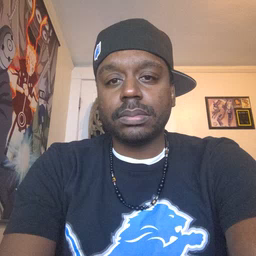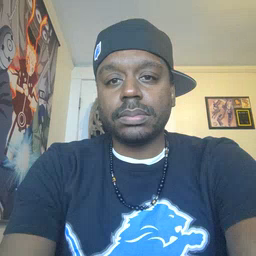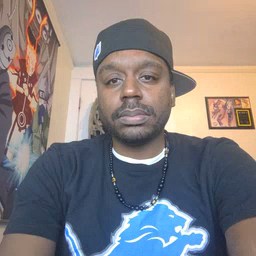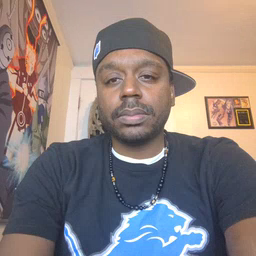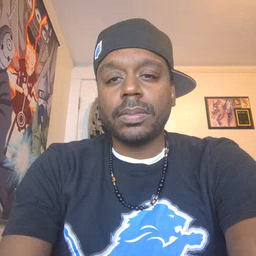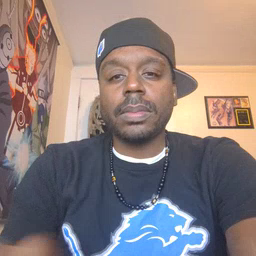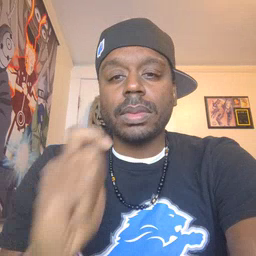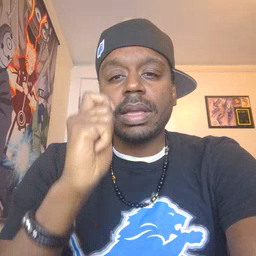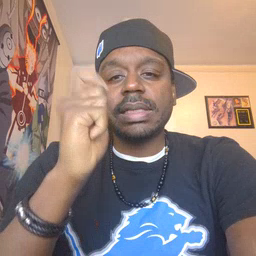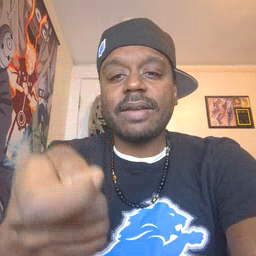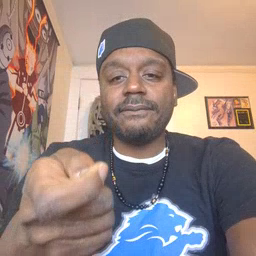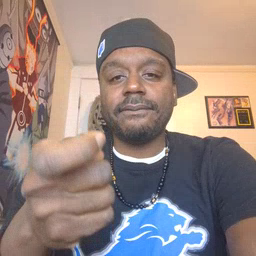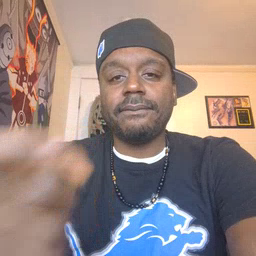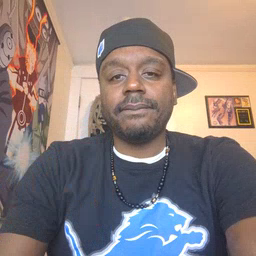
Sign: gift